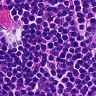
Metastatic tissue present: no